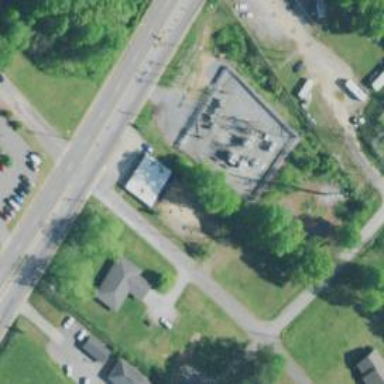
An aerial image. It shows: There is distribution substation enclosed by fence.